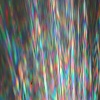
Label: sunburn